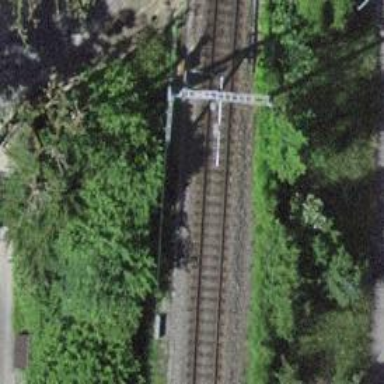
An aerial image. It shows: Single-track railway with electrified contact lines.